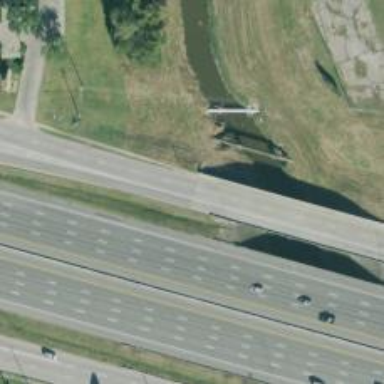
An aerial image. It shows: There is secondary road bridge with frontage road.